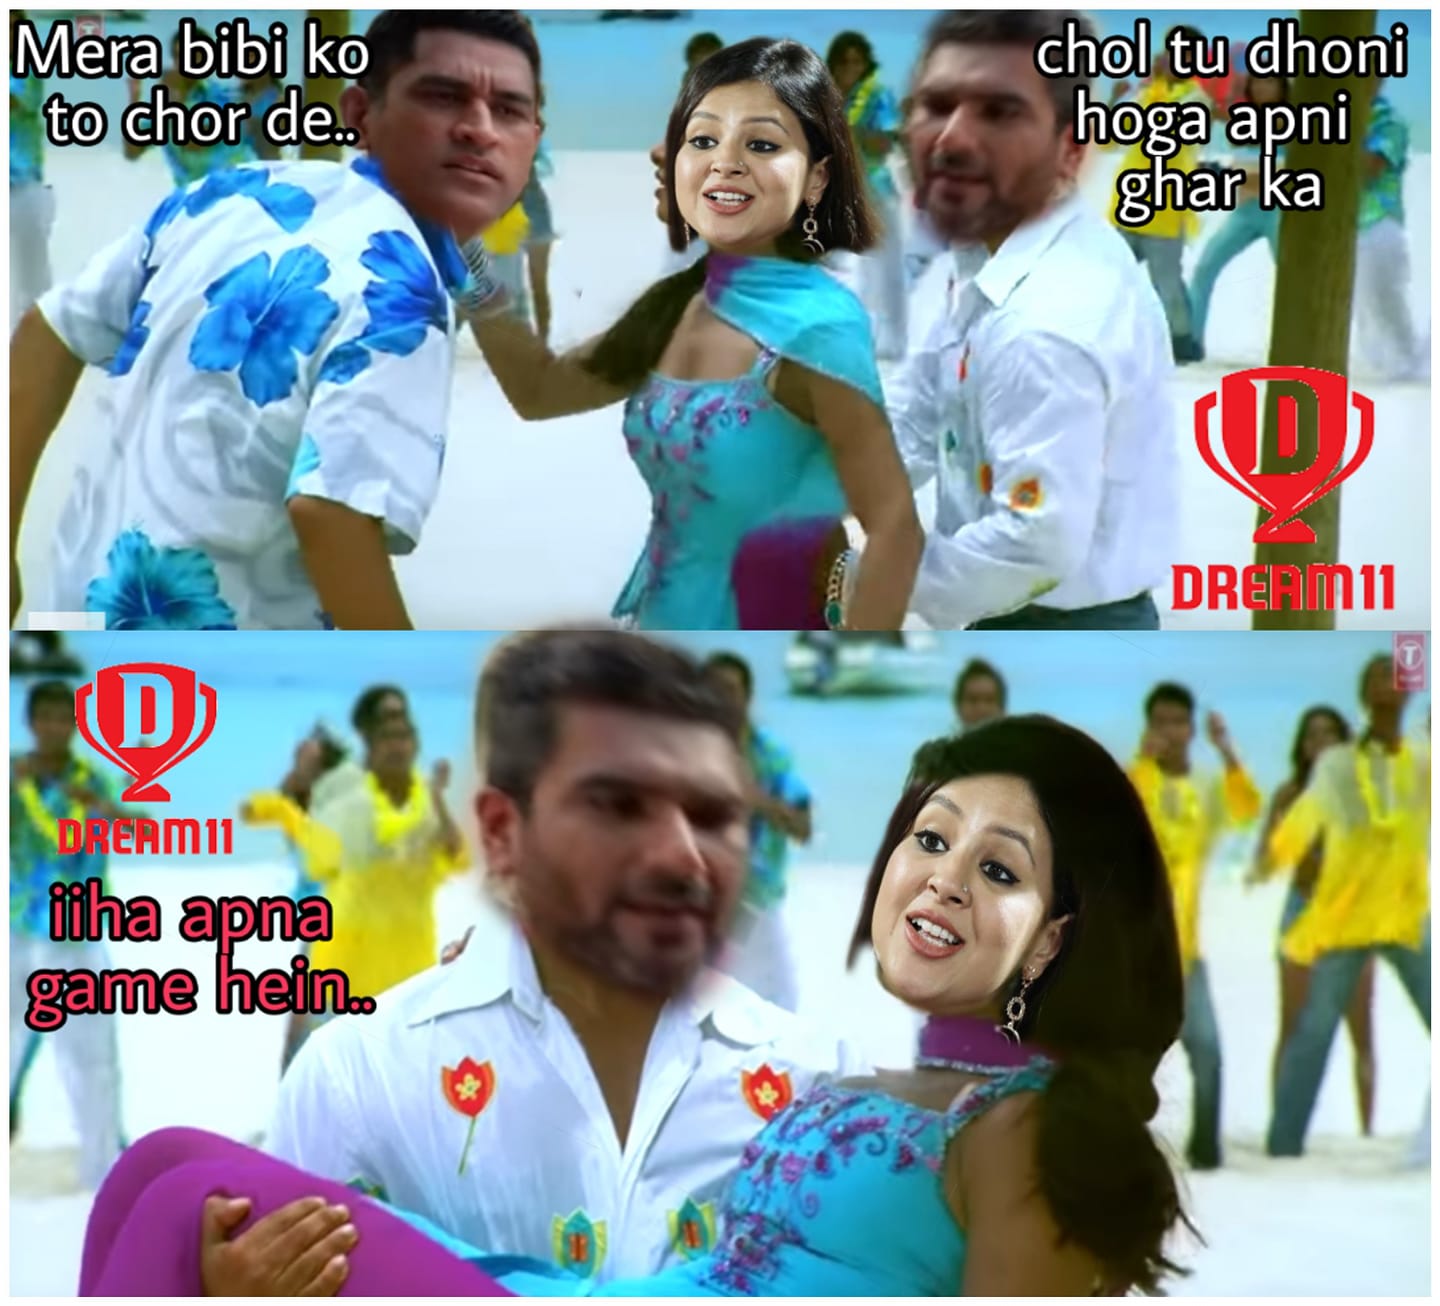
Caption: Mera bibi ko chor de..    chol tu dhoni hoga apni ghar ka     iiha apna game hein
Label: hate